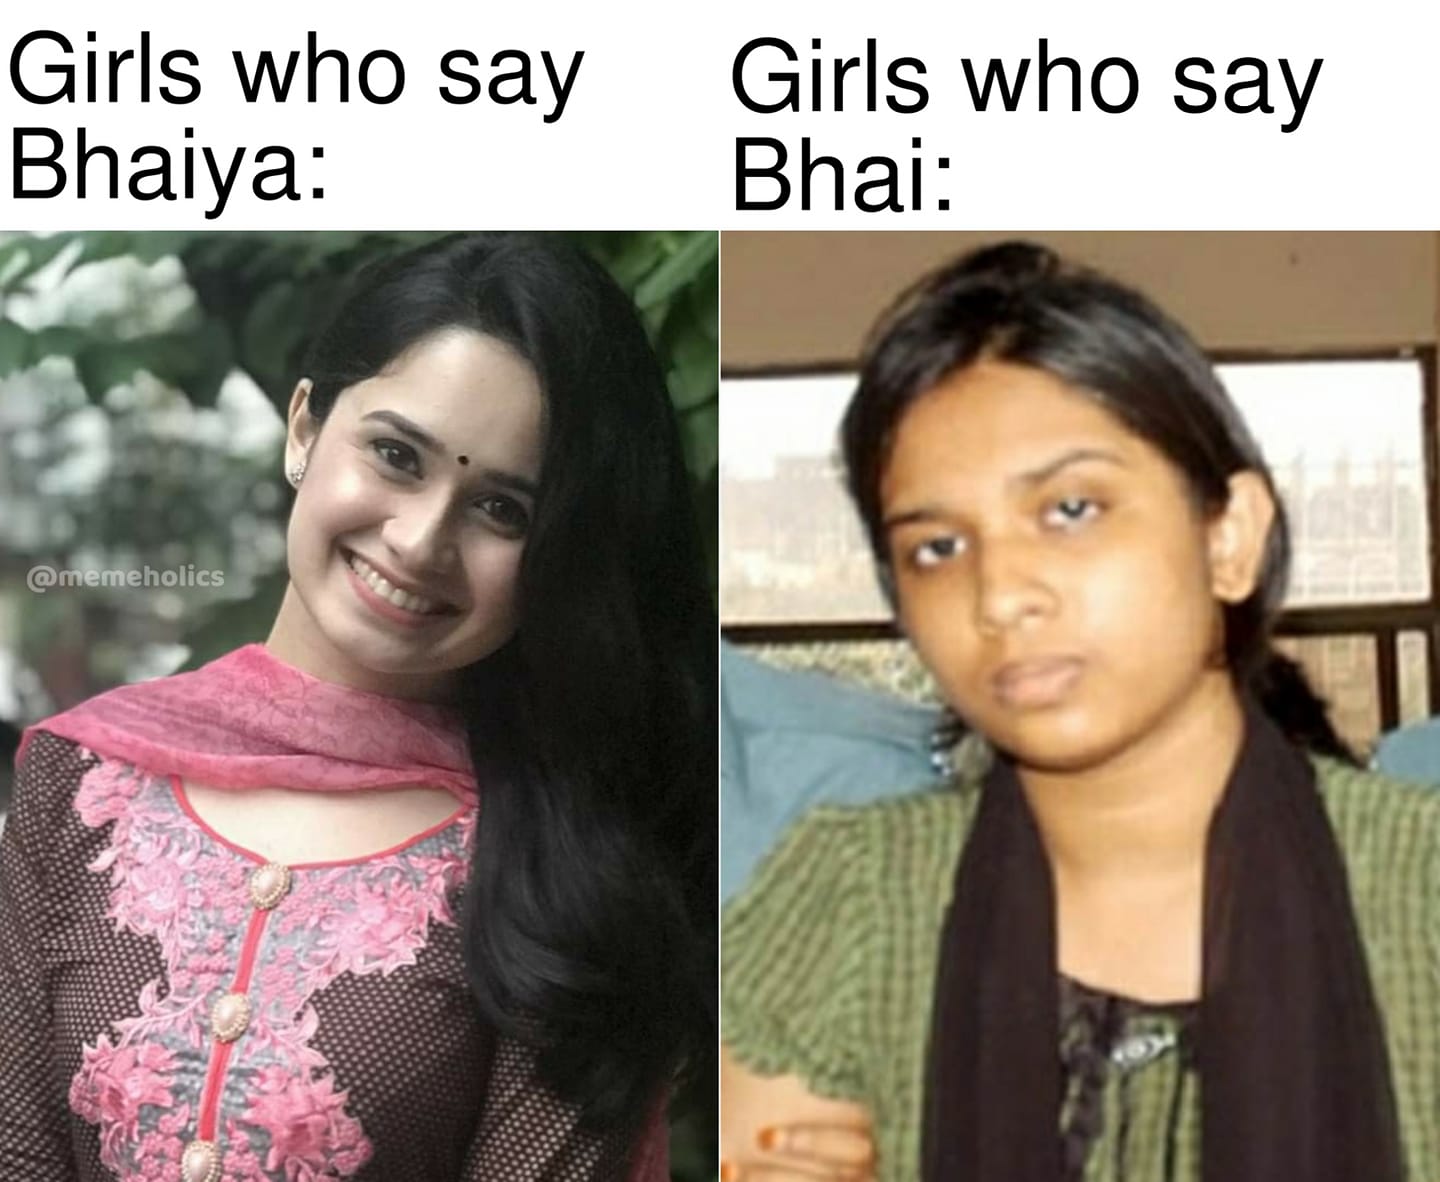
Caption: Girls who say Bhaiya :      Girls who say Bhai :
Label: non-hate